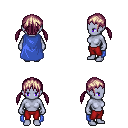
a pixel art fantasy rpg character, female body template, dark elf, purple skin, blue cape, red pants, white blonde twin-tailed hairstyle, four views (front, back, left, right), 2x2 character sprite sheet, small pixel art, hard edges, no anti-aliasing